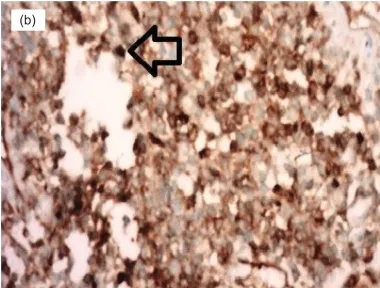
Histopathology and immunohistochemistry of case 4. (b) Small round cells CD-99 IHC positive (20x).
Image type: pathology (immunostaining)